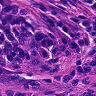
Metastatic tissue present: no